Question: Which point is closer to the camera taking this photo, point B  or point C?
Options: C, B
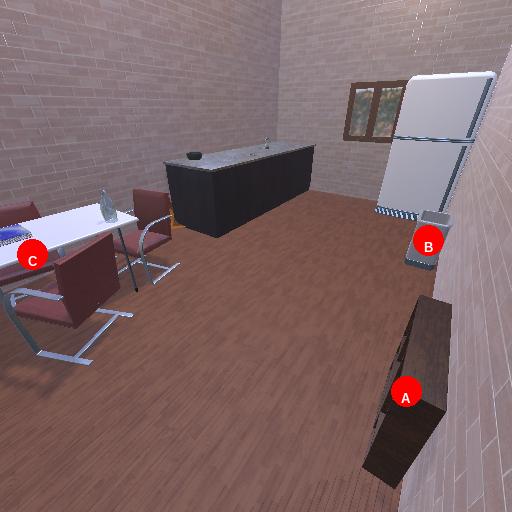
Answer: C